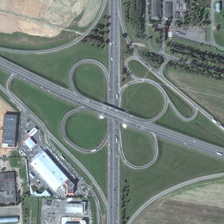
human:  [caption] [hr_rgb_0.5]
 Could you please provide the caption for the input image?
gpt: some buildings and meadows are near a viaduct .

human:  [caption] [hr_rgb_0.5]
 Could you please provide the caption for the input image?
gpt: some buildings and meadows are near a viaduct .

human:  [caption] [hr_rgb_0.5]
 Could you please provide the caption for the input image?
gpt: some buildings and meadows are near a viaduct .

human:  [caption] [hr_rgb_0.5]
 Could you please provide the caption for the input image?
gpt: some buildings and meadows are near a viaduct .

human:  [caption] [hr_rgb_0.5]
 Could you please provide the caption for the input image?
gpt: some buildings and meadows are near a viaduct .